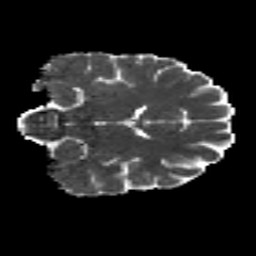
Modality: MD
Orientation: coronal
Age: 22
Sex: female
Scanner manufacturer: siemens
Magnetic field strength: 3 T
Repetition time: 8.8 s
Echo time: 0.085 s